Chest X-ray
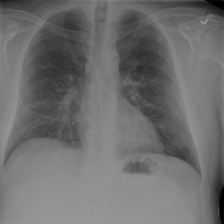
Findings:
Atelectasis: negative
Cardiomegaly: negative
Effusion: negative
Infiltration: negative
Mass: negative
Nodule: negative
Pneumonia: negative
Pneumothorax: negative
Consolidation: negative
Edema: negative
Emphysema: negative
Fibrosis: negative
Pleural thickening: negative
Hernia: negative